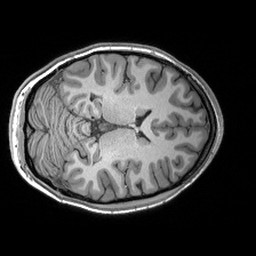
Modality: T1w
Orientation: axial
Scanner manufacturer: siemens
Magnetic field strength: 3 T
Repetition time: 2.53 s
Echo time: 0.00288 s